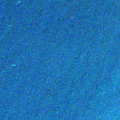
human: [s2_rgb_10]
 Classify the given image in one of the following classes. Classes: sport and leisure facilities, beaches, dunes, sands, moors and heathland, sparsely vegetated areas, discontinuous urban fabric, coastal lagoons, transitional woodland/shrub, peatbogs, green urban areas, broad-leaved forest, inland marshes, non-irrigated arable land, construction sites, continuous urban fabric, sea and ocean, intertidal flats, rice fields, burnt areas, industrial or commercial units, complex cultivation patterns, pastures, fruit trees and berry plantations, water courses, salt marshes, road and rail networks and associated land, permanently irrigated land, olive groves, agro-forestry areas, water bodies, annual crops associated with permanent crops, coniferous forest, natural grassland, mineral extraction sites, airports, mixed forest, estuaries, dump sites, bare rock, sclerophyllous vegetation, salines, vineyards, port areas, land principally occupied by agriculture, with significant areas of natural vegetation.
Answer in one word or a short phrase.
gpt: sea and ocean